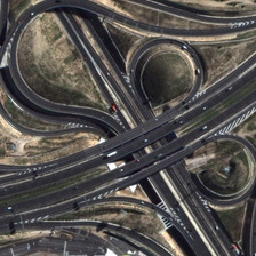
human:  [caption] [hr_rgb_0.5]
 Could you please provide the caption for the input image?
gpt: The viaduct is winding and crowded with people, and is integrated with pale yellow plants.

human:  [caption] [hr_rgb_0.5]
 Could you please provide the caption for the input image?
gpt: The viaduct was mixed with crowded and bright yellow plants.

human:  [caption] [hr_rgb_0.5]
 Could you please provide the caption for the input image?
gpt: The bridge is arched and crowded, blending with light yellow plants.

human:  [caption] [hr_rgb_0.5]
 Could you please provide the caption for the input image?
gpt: The viaduct is curved, crowded and integrated with yellow plants.

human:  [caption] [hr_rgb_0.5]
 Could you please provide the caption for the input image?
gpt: The viaduct is winding, packed with people and mixed with yellowish plants.